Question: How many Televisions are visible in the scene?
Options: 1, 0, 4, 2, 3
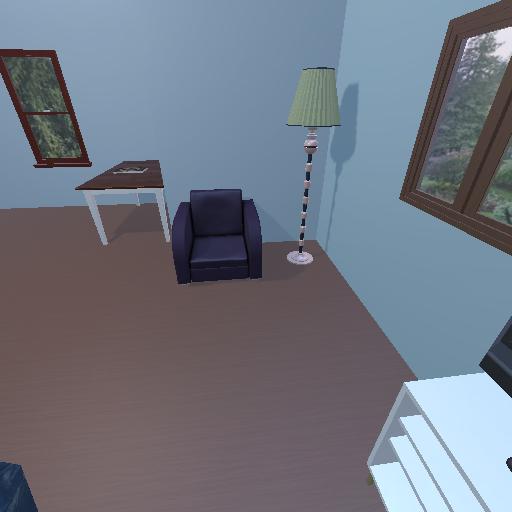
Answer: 1